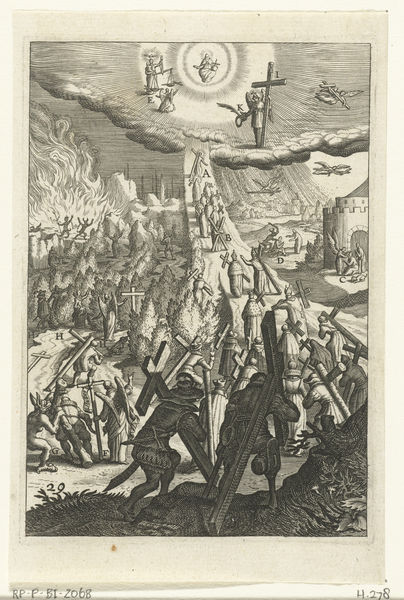
Titel: Embleem met de mens die zijn kruis draagt en zich bewust is van tegenslagen op zijn weg
Künstler: Boëtius Adamsz. Bolswert
Standort: Amsterdam
Institution: Rijksmuseum
Schlagwörter: mort, ange, flamme, paradis, croix, hommes, enfer, crucifixion, catholique, labeur